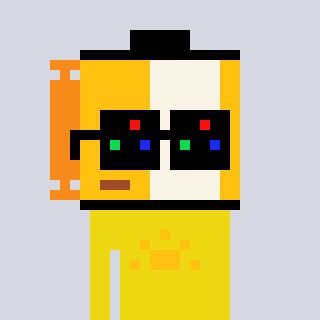
a pixel art character with square black sunglasses, a film roll-shaped head and a yellow-colored body on a cool background